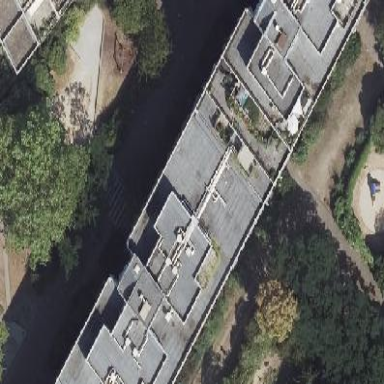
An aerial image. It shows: Part of building.